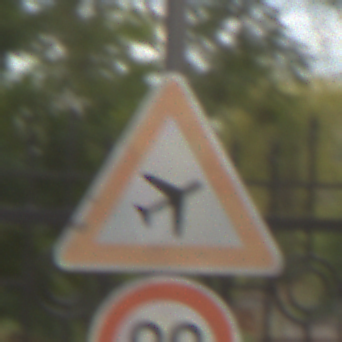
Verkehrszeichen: FlugbetriebLinks
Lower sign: Geschwindigkeit80
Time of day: MorningAfternoon
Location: Outdoor (Urban)
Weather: Overcast
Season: NotSpecified
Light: Natural